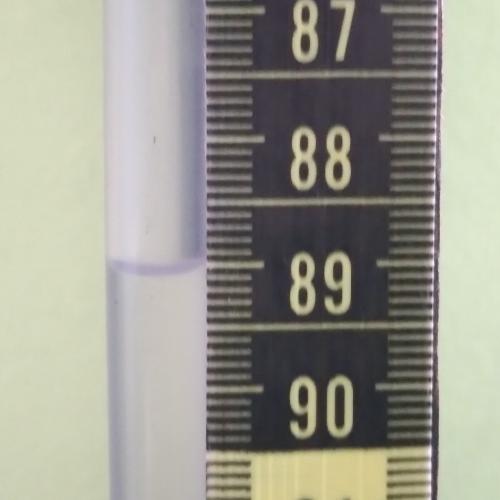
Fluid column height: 89.0 cm